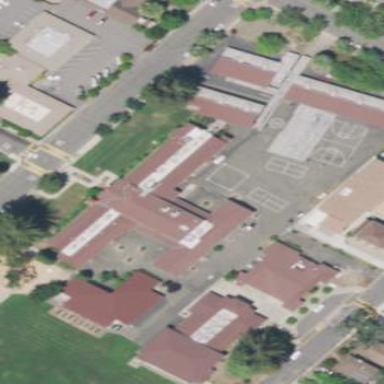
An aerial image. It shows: School building.